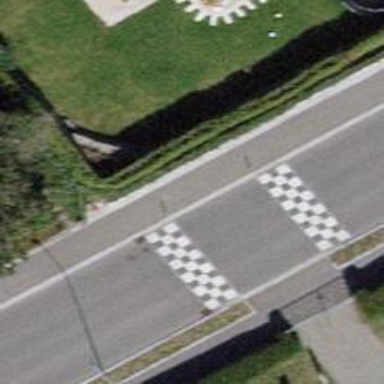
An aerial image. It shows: Table-style traffic calming feature.